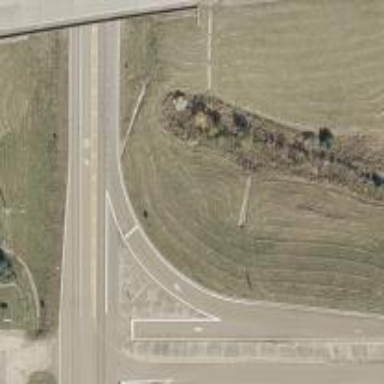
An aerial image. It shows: Trunk link highway.